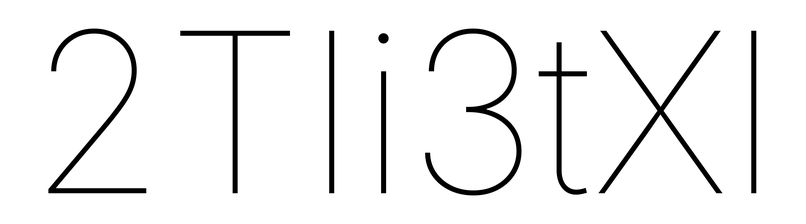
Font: Inter_Thin